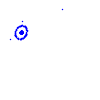
Particle: electron